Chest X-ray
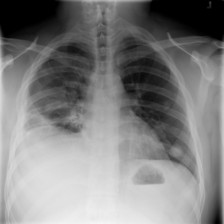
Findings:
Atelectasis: negative
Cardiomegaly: negative
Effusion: negative
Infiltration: negative
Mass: negative
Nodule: negative
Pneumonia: negative
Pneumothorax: positive
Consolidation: negative
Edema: negative
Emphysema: negative
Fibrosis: negative
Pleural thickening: negative
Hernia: negative